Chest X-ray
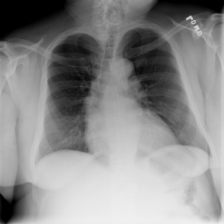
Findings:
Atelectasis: negative
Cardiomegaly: negative
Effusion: negative
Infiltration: negative
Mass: negative
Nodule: negative
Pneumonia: negative
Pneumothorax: negative
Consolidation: negative
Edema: negative
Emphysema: negative
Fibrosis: negative
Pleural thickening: negative
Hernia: negative